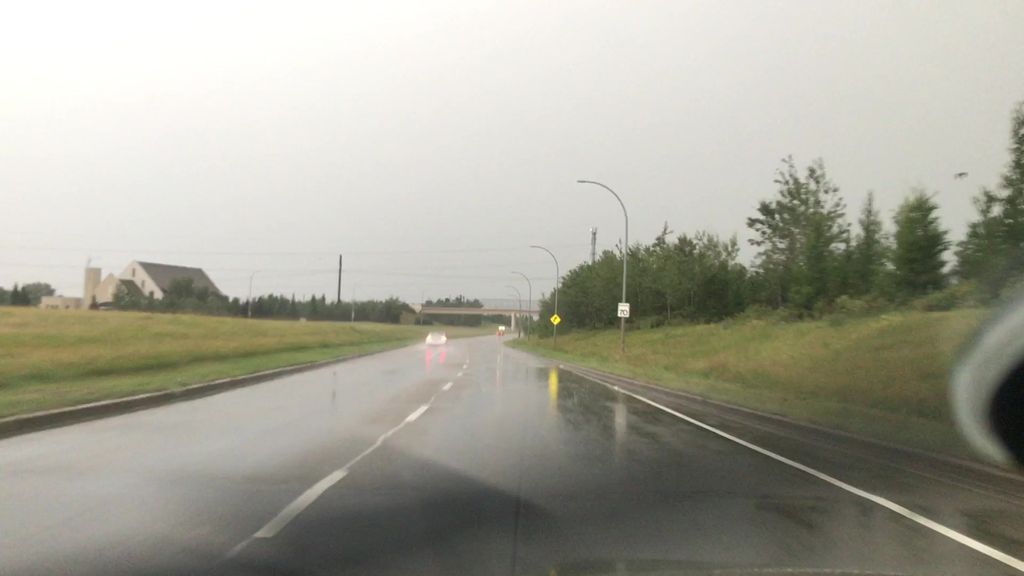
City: edmonton